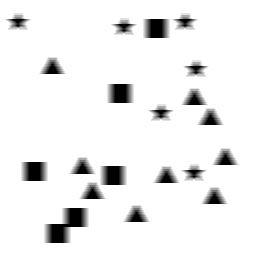
Squares: 6
Triangles: 9
Stars: 6
Total shapes: 21